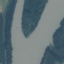
Label: River